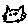
Label: cat